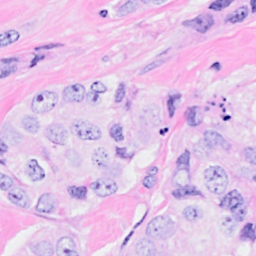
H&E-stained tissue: Breast